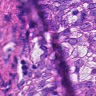
Metastatic tissue present: yes